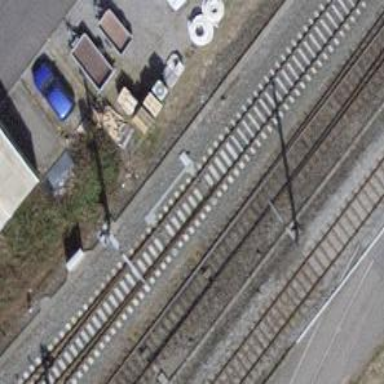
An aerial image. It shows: Railway switch.